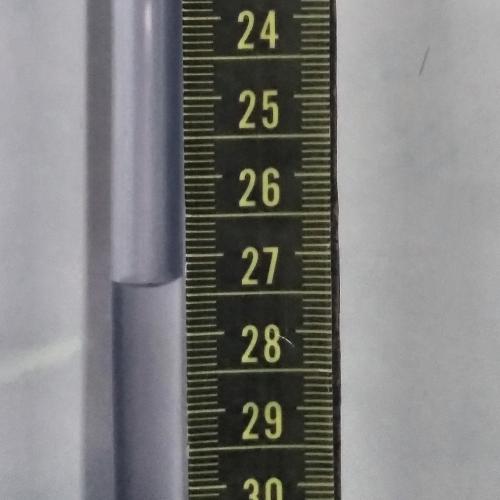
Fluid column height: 27.3 cm